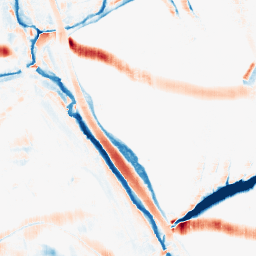
Category: morphological
Decomposition family: morphological_rect
Decomposition parameters: operation: average
width: 10
height: 20
Upsampling method: sinc_hamming
Upsampling parameters: scale: 2
kernel_size: 8
Upsampling scale: 2